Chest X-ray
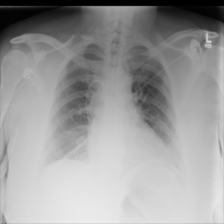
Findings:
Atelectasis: negative
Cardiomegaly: negative
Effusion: negative
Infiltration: negative
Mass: negative
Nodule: negative
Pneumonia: negative
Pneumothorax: negative
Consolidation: negative
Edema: negative
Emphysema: negative
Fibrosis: negative
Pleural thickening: negative
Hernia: negative